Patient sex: F
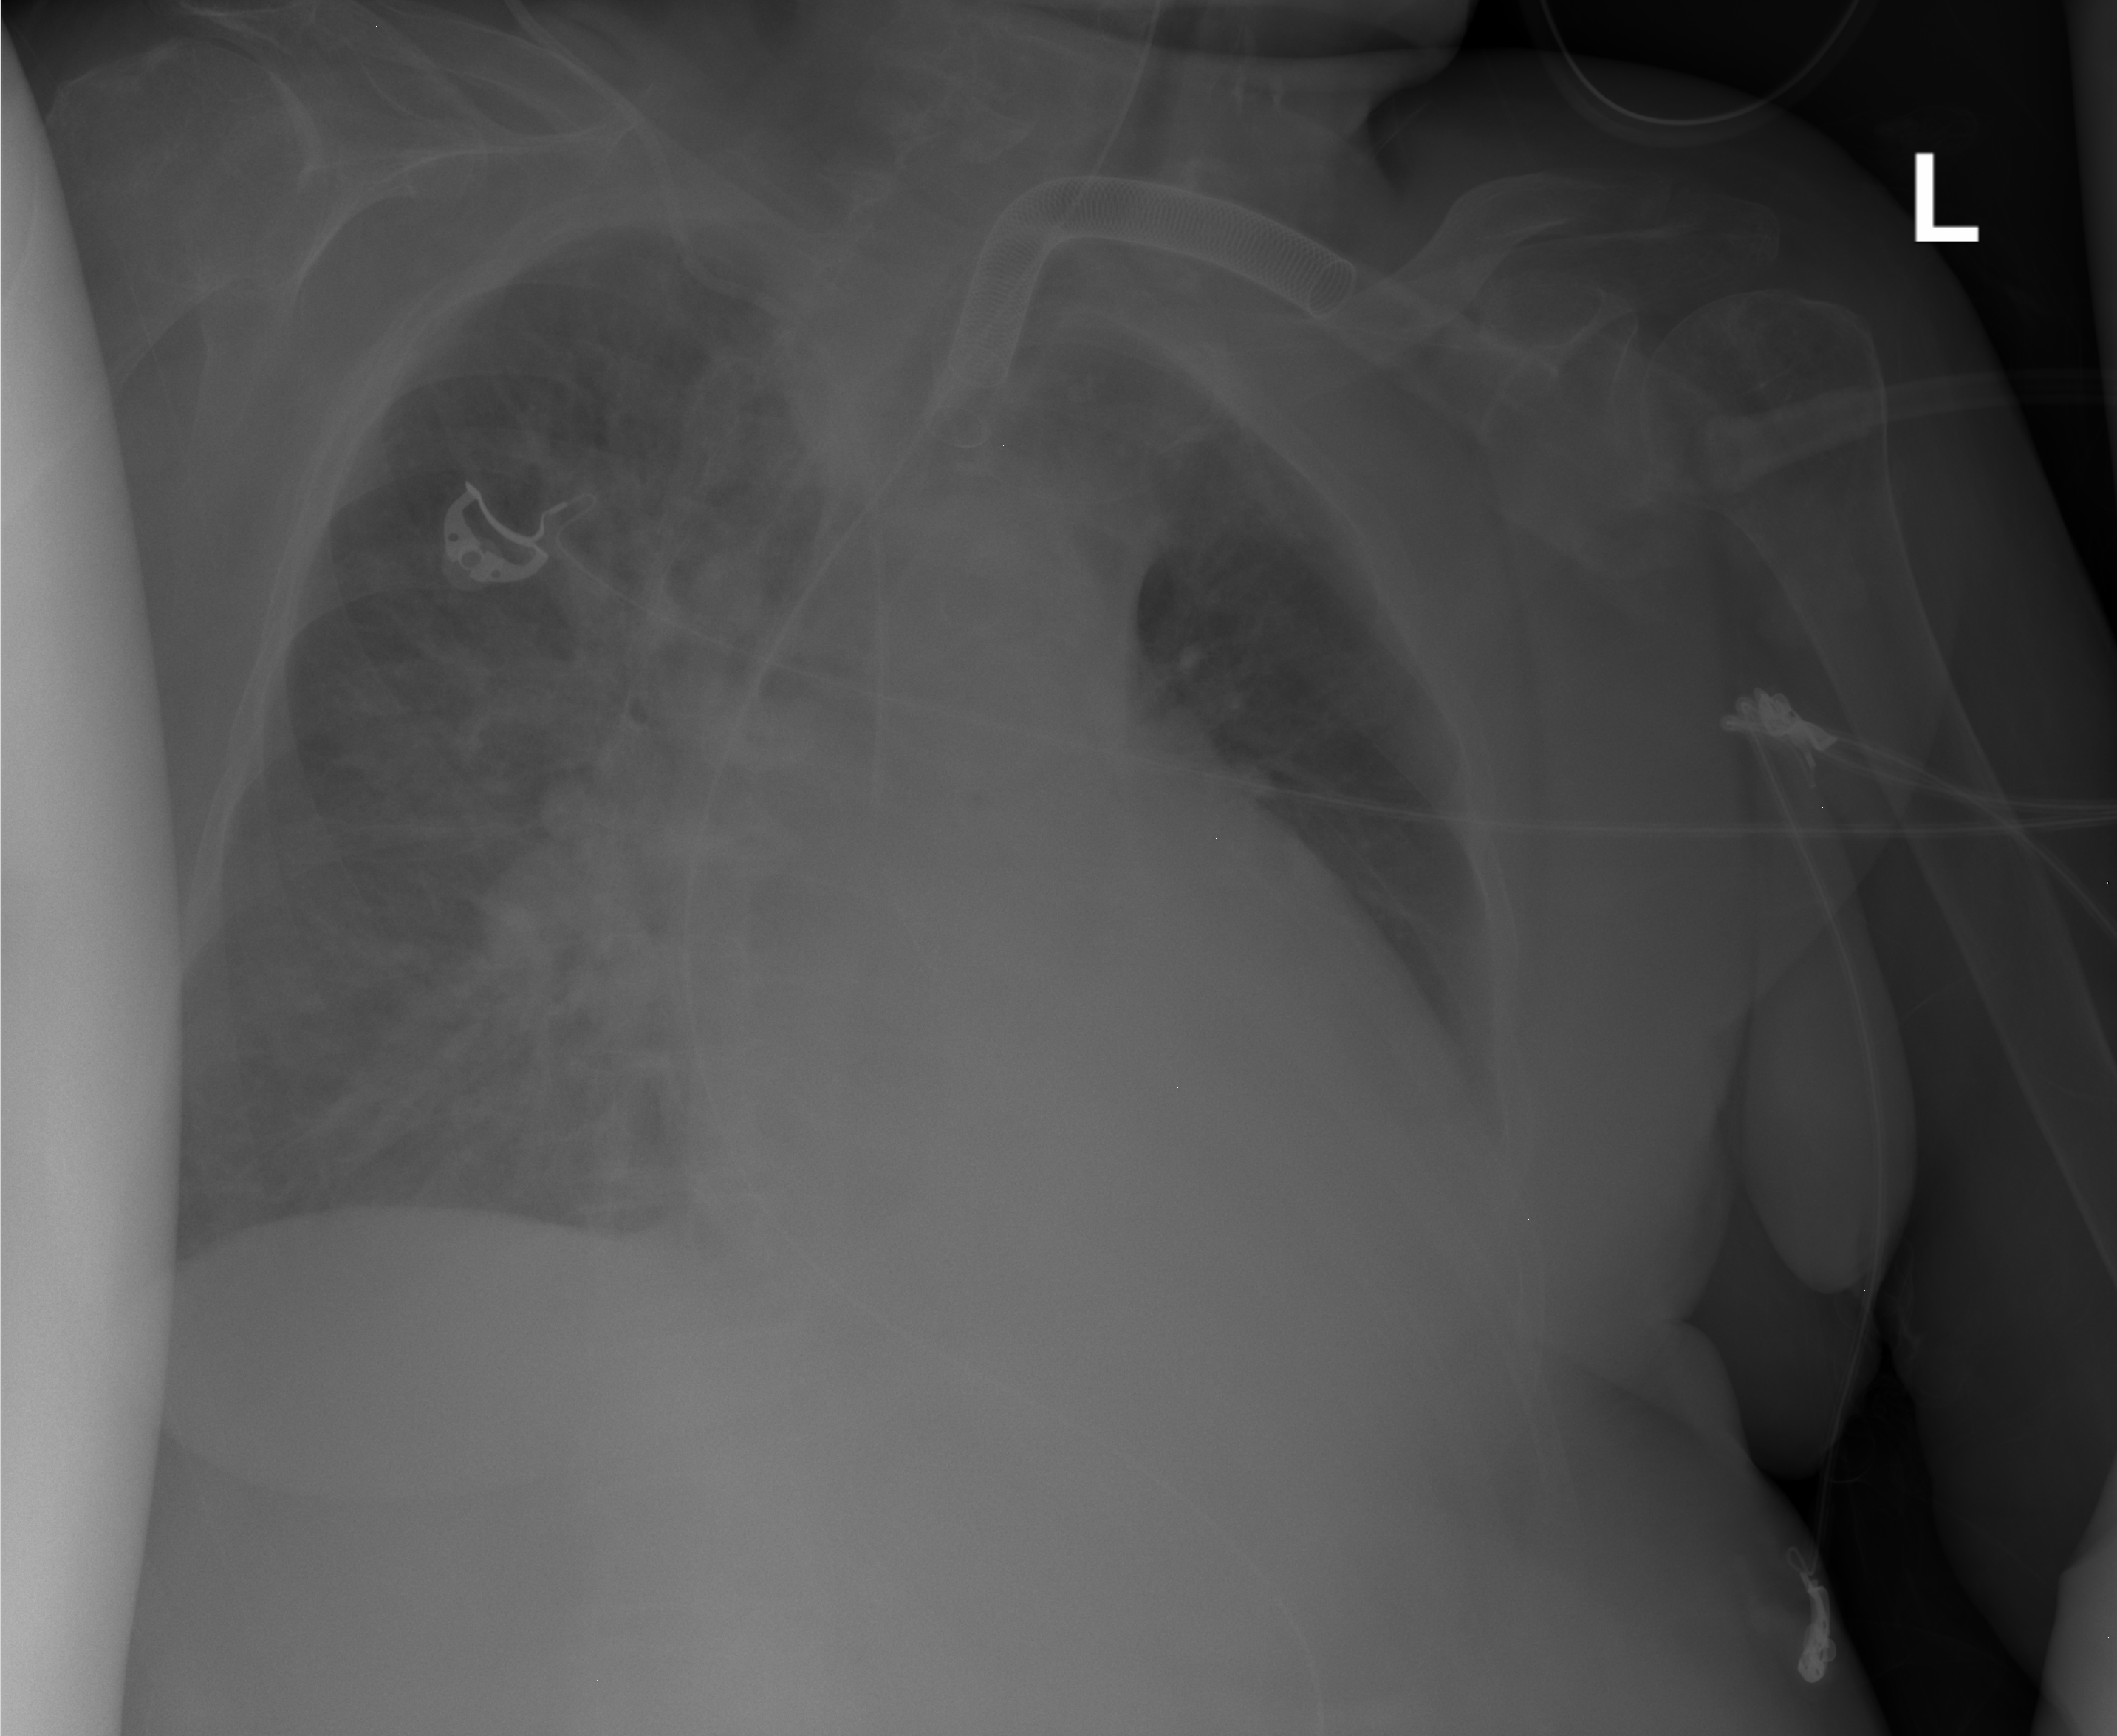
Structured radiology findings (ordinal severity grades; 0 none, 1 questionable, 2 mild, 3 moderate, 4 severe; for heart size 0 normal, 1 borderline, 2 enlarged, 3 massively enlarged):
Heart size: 1
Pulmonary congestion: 3
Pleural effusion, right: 1
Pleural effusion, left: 2
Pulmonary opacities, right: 2
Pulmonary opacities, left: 0
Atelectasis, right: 2
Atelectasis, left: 2